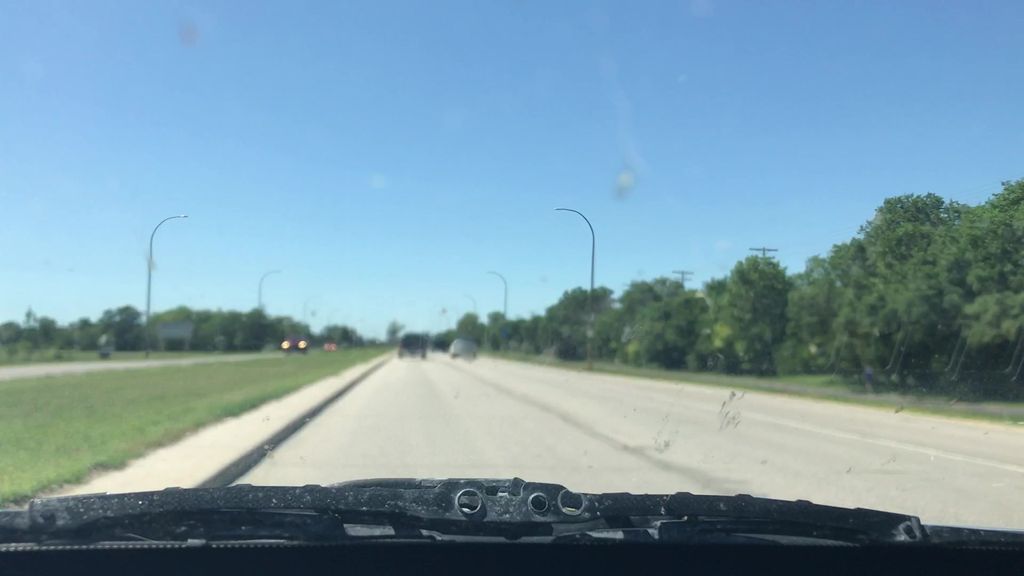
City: winnipeg